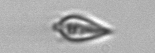
Label: Oxytoxum